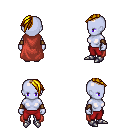
a pixel art fantasy rpg character, female body template, dark elf, purple skin, maroon cape, red pants, blonde long mohawk hairstyle, cloth bracers, metal boots, four views (front, back, left, right), 2x2 character sprite sheet, small pixel art, hard edges, no anti-aliasing